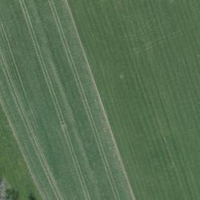
EUNIS habitat code: 52
Species observed at this site:
Datura stramonium